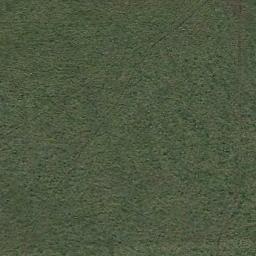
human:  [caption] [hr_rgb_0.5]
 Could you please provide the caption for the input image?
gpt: The meadow is full of green grass .

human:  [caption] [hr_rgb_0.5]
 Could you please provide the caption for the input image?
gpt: This meadow has evenly distributed dense grasses .

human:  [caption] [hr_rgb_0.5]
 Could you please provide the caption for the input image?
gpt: The meadow is dense but uneven .

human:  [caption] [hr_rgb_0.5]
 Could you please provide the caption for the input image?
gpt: There is a tree and a house in the grass .

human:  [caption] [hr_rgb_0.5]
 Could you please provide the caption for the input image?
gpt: A green and smooth meadow with some grass .